Question: i have a table in mysql with account_follow name.
follower and followed point to user ID.
when follower field point to followed field that means user, followed a person with specific ID, when follower point to followed and followed point to follower that means between follower and followed is a friendship. my problem is how can i select follower's friend (follower field) with this Architecture, for example i wanna select a follower and get friends, is it posible in Query? or i must solve this in php (i shouldn't use)?

example :
- - -
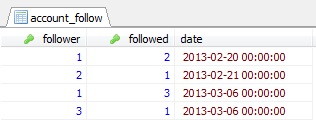
Answer: I hope I understood your question correctly...
Regardless, you can get a comma delimited list of "followed" by user id. I assume you are querying based on user id.
'''
FollowedList = Convert(varchar(50),replace(
(SELECT distinct followed as [data()]
FROM account_follow a
WHERE a.follower = b.user_id
ORDER BY follower_id for xml path ('') ), ' ', ',') )
'''
This is a subquery--therefore you would select FollowedList in your main query that joins this table with your main table, which is referred to in this query as "b".
If the list is going to be super long, you will likely need to convert it to more than just a varchar(50).